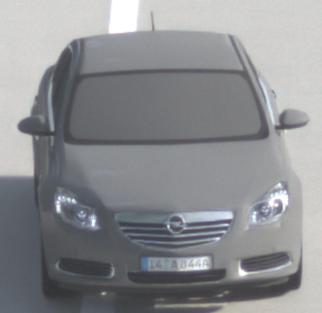
Make: Opel
Model: Insignia 1.6
Detailed model: Insignia (A) Notch Back
Model produced from: 2008/11
Model produced until: 2008/12
Doors: 4
Color: gray
Road condition: dry road
Daytime: morning or afternoon
Contrast: low contrast